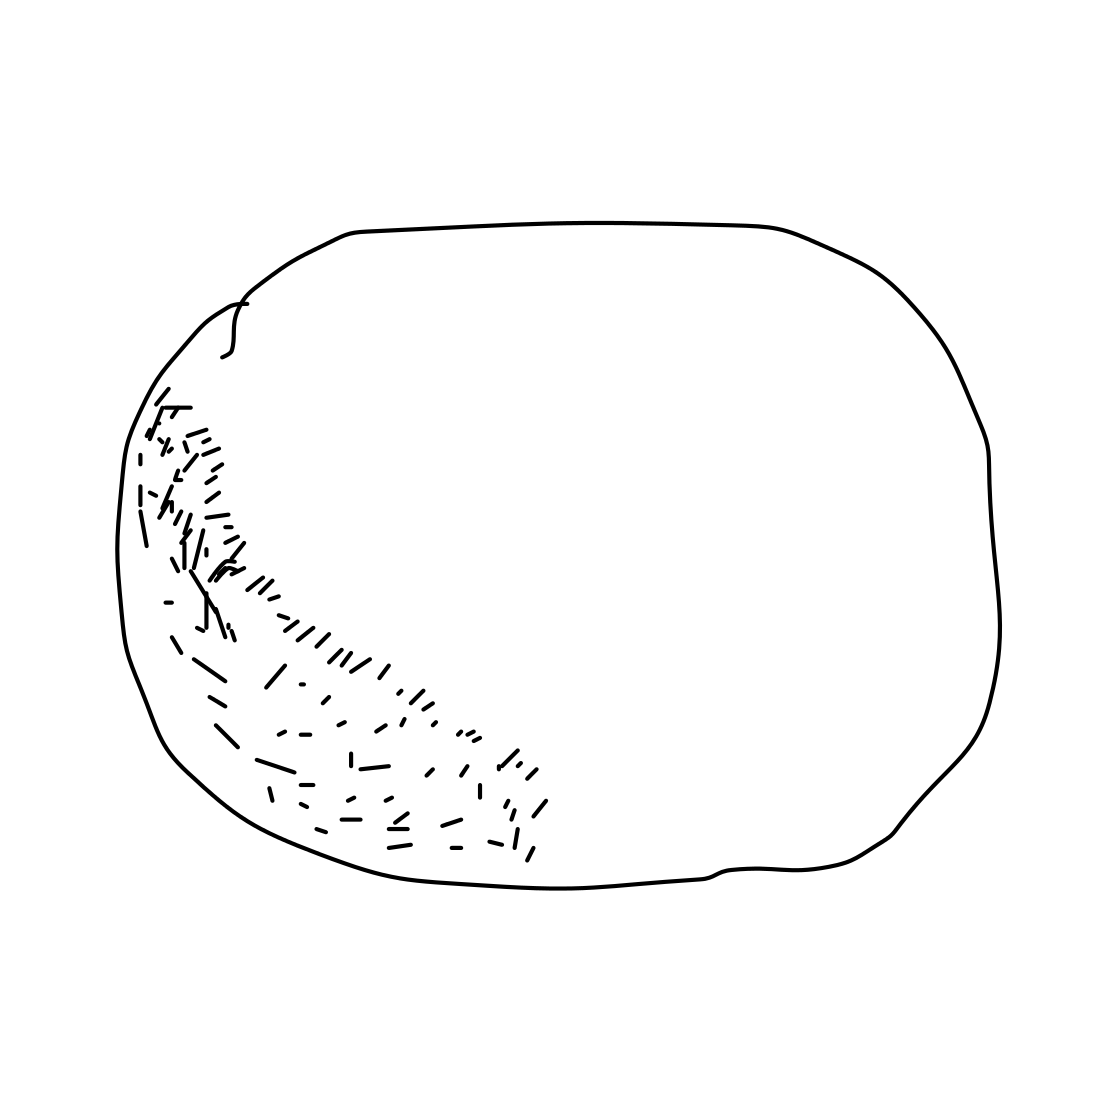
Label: bush